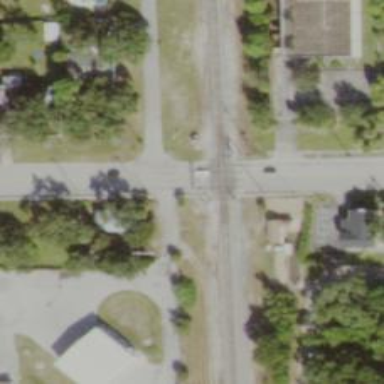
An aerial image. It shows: Crossing for the railway.